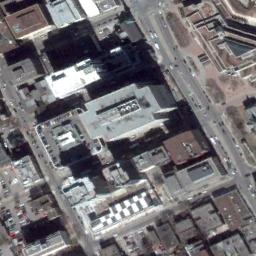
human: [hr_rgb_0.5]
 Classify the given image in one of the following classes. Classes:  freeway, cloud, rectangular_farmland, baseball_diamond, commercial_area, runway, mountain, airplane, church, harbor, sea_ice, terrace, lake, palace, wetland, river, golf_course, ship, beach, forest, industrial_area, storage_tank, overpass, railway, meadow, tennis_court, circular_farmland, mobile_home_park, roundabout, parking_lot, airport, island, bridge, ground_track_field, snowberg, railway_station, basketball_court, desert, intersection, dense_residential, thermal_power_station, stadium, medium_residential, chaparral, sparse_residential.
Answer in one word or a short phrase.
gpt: commercial_area